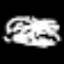
Label: frog